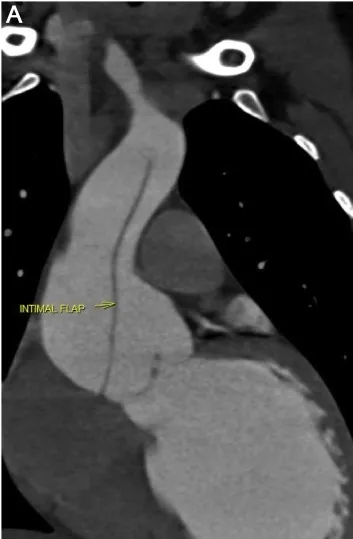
A and B: Coronal and Sagittal Multiplanar Reconstruction (MPR) of the 75% phase of the gated CT Aortogram study showing type A aortic dissection extending to the aortic root.
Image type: radiology (ct)